Milling tool wear sample.
Tool blade image: 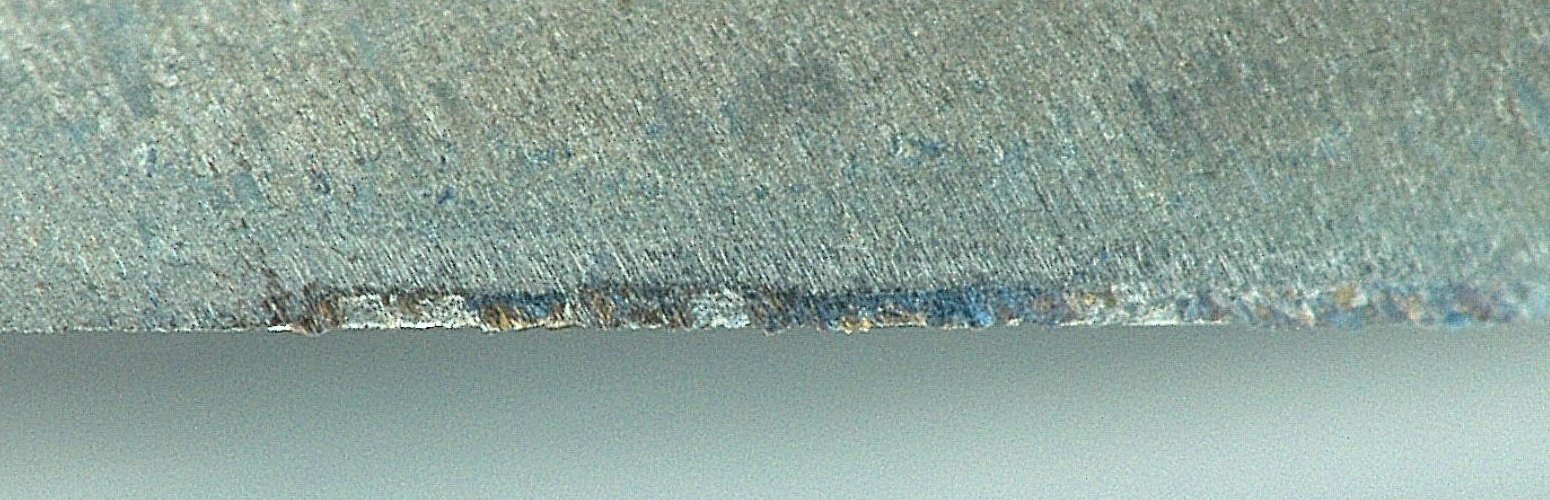
Chip image: 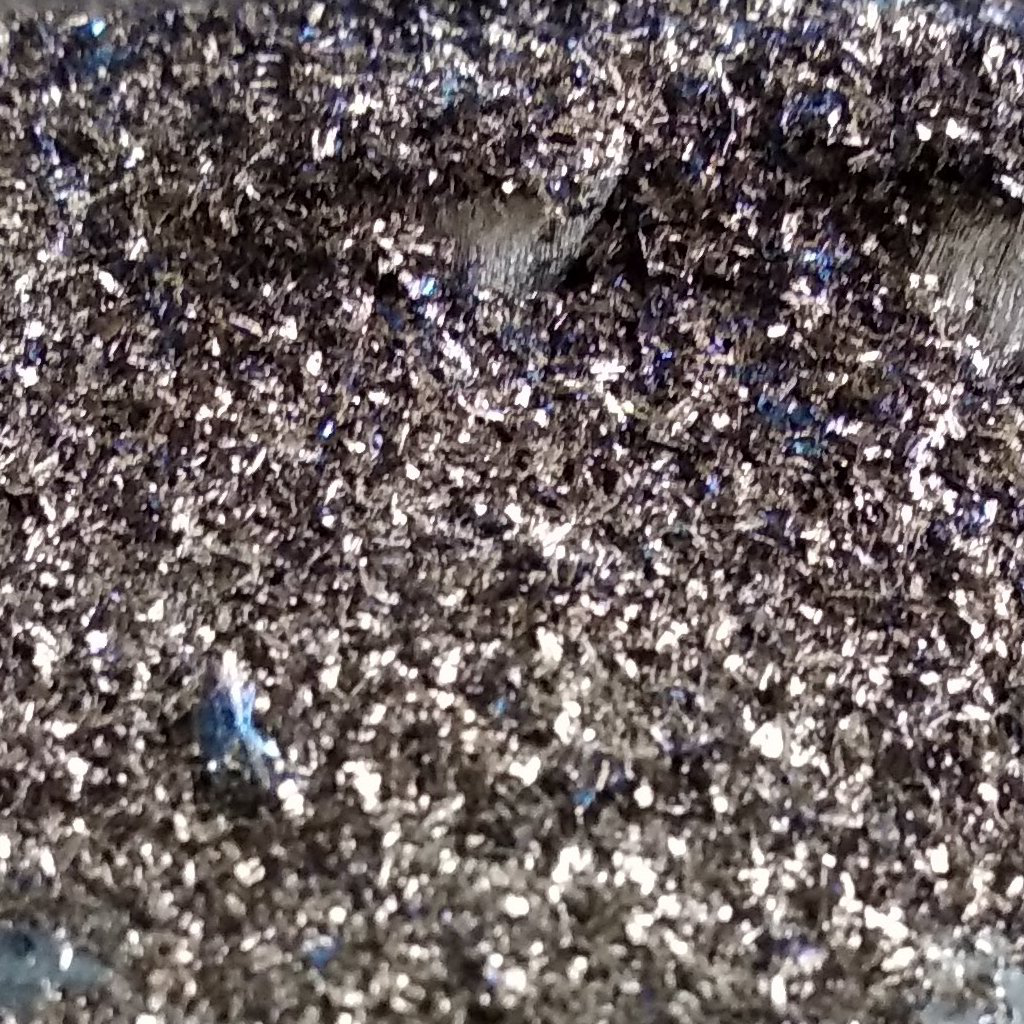
Workpiece image: 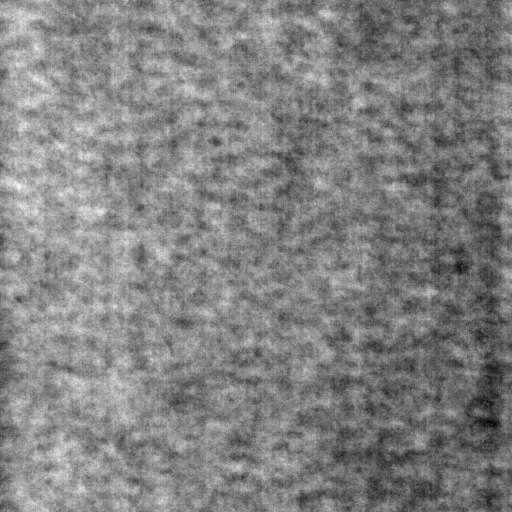
Tool wear state: used
Gaps: 0
Flank wear: 108.67
Overhang: 18.15
Force-signal Mel-spectrograms (X, Y, Z axes): 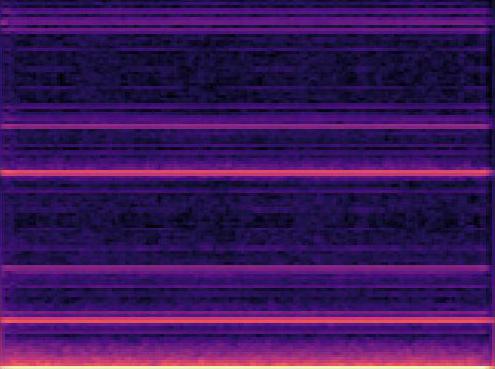 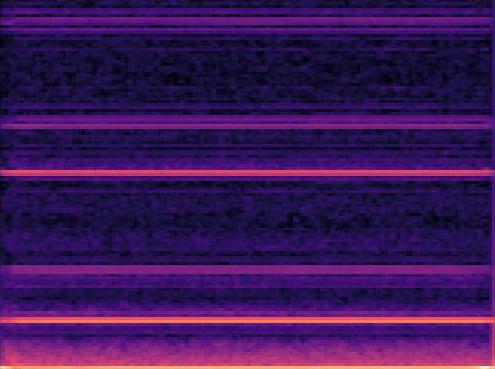 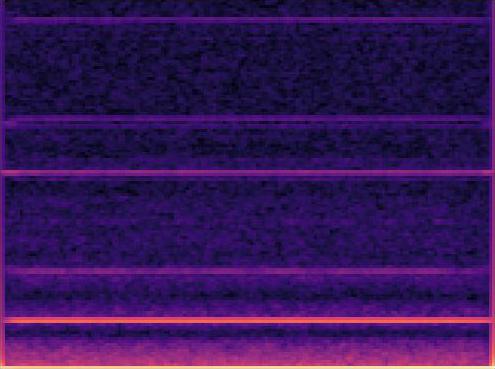
Force-signal scalograms (X, Y, Z axes): 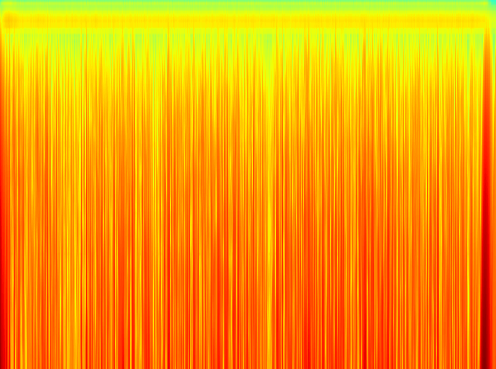 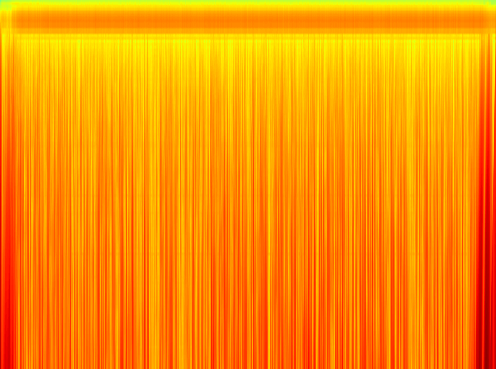 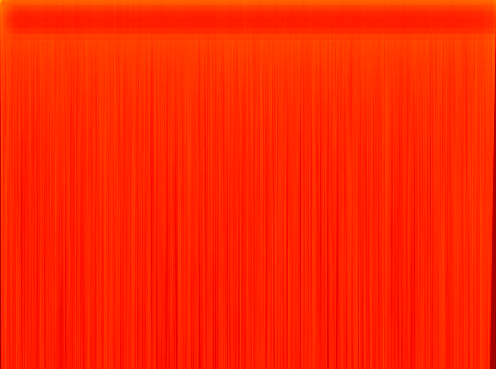
Force phase: steady_state_stabilization_wear